Question: MyPHP code that I wrote keeps printing everything that I wrote onto the web page.
Here is a picture:

And here is the source code:
'''
<?php
define('DB_NAME', 'reg_form');
define('DB_USER', 'root');
define('DB_PASSWORD', '');
define('DB_HOST', 'localhost');
$link = mysql_connect(DB_HOST, DB_USER, DB_PASSWORD);
if (!$link) {
die('Could not connect: ' . mysql_error());
}
$db_selected = mysql_select_db(DB_NAME, $link);
if (!db_selected) {
die('Can't use ' . DB_NAME ': ' . mysql_error());
}
?>
'''
Thanks.
- Hayes Derbyshire
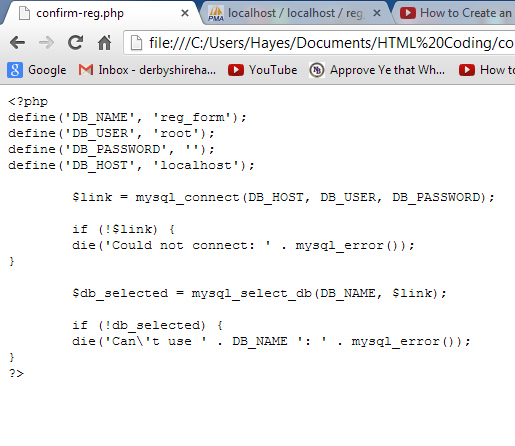
Answer: It looks like your opening your code directly in your browser instead of running it through a web server. You can either upload your code to a web server that supports PHP or install one on your computer. I would recommend looking at XAMPP from <URL> I've used this project for development many times and it is quick and easy to setup.